Question: I'm trying to implement dynamic array in C using realloc(). My understanding is that realloc() preserves old contents of the memory block the old pointer points to, but my following testing code suggests otherwise:
'''
#include <stdio.h>
#include <stdlib.h>
int DARRAYSIZE=5;
typedef struct dynamicArray{
int size;
int *items;
}DArray;
int init(DArray *DAP){ //initialise the DArray
DAP->items=(int *)malloc(sizeof(int)*DARRAYSIZE);
if(DAP->items){
DAP->size=0;
return 0;
}else{
printf("Malloc failed!
");
return 1;
}
}
void print(DArray *DAP){ //print all elements in the DArray
int i=0;
for(;i<DAP->size;i++)
printf("%d ",DAP->items[i]);
printf("
");
}
void add(DArray *DAP,int val){ //add the new val into the DArray
if(!full(DAP)){
DAP->items[DAP->size++]=val;
}else{
if(!grow(DAP)){
DAP->items[DAP->size++]=val;
}else
exit(1);
}
}
int full(DArray *DAP){ //returns 1 if the DAarray is full
if(DAP->size==DARRAYSIZE)
return 1;
else
return 0;
}
int grow(DArray *DAP){ //grows the DArray to double its original size
int *temp=(int *)realloc(DAP->items,DARRAYSIZE*2);
if(!temp){
printf("Realloc failed!
");
return 1;
}else{
DAP->items=temp;
DARRAYSIZE*=2;
printf("Darray doubled and current contents are:
");
print(DAP);
return 0;
}
}
void destroy(DArray *DAP){ //destroies the DArray
free(DAP->items);
}
int main(void){
DArray newDA;
if(!init(&newDA)){
int i;
for(i=1;i<30;i++)
add(&newDA,i);
}else
exit(1);
destroy(&newDA);
return 0;
}
'''
What I did was print the contents of the array as soon as its size is doubled in function grow(). I compiled the code using:
:gcc -version
i686-apple-darwin11-llvm-gcc-4.2
and below is the output:

with the unexpected 0's in the output.
Please kindly advise what I'm doing wrong here, thanks!
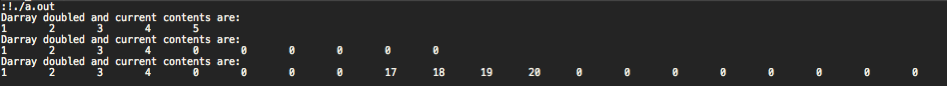
Answer: You forgot 'sizeof(int)' in your 'realloc()', so you keep shrinking your array.
You also need to keep track of the number of items in use and the amount of space allocated in the dynamic array structure; these are two separate measures, and both are needed. But you can't use a global variable (currently DYNARRAYSIZE) to hold the size of every dynamic array. You need one per dynamic array.
'full()'
---
### Working Output
'''
Darray doubled and current contents are:
Max = 10; Cur = 5
1 2 3 4 5
Darray doubled and current contents are:
Max = 20; Cur = 10
1 2 3 4 5 6 7 8 9 10
Darray doubled and current contents are:
Max = 40; Cur = 20
1 2 3 4 5 6 7 8 9 10 11 12 13 14 15 16 17 18 19 20
'''
### Working Code
'''
#include <assert.h>
#include <stdio.h>
#include <stdlib.h>
enum { DARRAYSIZE = 5 };
typedef struct dynamicArray
{
int max_size;
int cur_size;
int *items;
} DArray;
extern int init(DArray *DAP);
extern void add(DArray *DAP, int val);
extern void destroy(DArray *DAP);
extern void print(DArray *DAP);
static int full(DArray *DAP);
static int grow(DArray *DAP);
//initialise the DArray
int init(DArray *DAP)
{
DAP->items=(int *)malloc(sizeof(int)*DARRAYSIZE);
if (DAP->items)
{
DAP->max_size = DARRAYSIZE;
DAP->cur_size = 0;
return 0;
}
else
{
printf("Malloc failed!
");
return 1;
}
}
//print all elements in the DArray
void print(DArray *DAP)
{
printf("Max = %d; Cur = %d
", DAP->max_size, DAP->cur_size);
for (int i = 0; i < DAP->cur_size; i++)
printf("%d ", DAP->items[i]);
printf("
");
}
//add the new val into the DArray
void add(DArray *DAP, int val)
{
if (!full(DAP))
DAP->items[DAP->cur_size++] = val;
else if (!grow(DAP))
DAP->items[DAP->cur_size++] = val;
else
exit(1);
}
//returns 1 if the DAarray is full
static int full(DArray *DAP)
{
assert(DAP->cur_size >= 0 && DAP->max_size >= 0);
assert(DAP->cur_size <= DAP->max_size);
if (DAP->cur_size == DAP->max_size)
return 1;
else
return 0;
}
//grows the DArray to double its original size
static int grow(DArray *DAP)
{
int *temp=(int *)realloc(DAP->items, sizeof(*temp) * DAP->max_size * 2);
if (!temp)
{
printf("Realloc failed!
");
return 1;
}
else
{
DAP->items = temp;
DAP->max_size *= 2;
printf("Darray doubled and current contents are:
");
print(DAP);
return 0;
}
}
//destroys the DArray
void destroy(DArray *DAP)
{
free(DAP->items);
DAP->items = 0;
DAP->max_size = 0;
DAP->cur_size = 0;
}
int main(void)
{
DArray newDA;
if (!init(&newDA))
{
for (int i = 1; i < 30; i++)
add(&newDA, i);
}
else
exit(1);
destroy(&newDA);
return 0;
}
'''